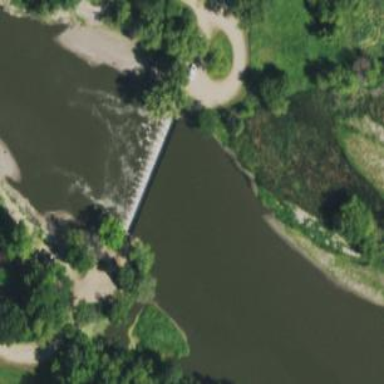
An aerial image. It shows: Weir along the waterway.